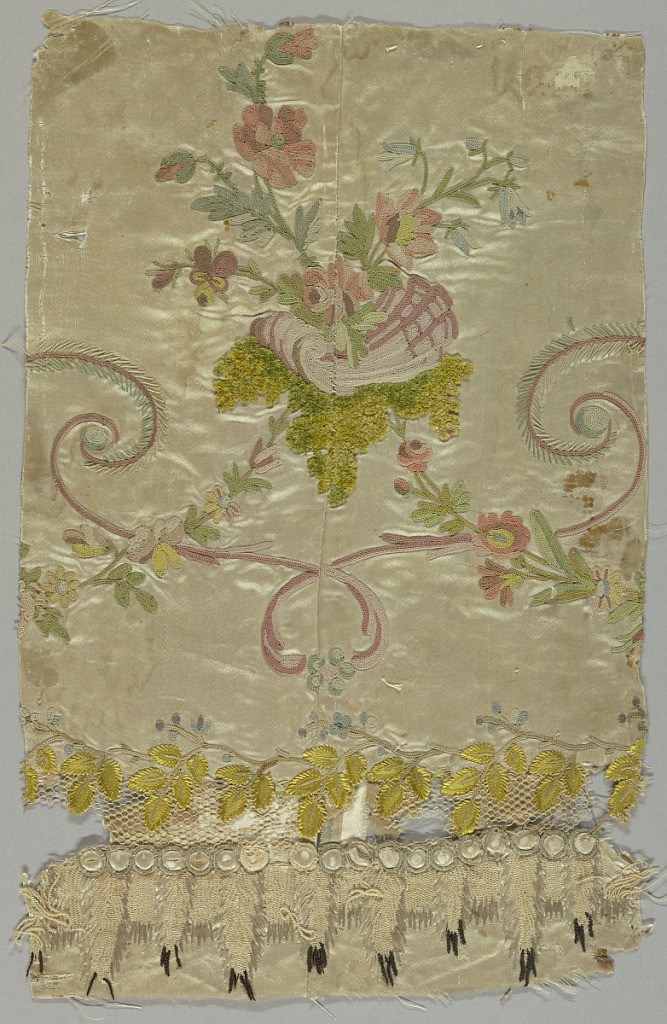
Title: Textile
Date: ca. 1780
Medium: silk Technique: embroidered in chain and satin stitch with appliqued needlemade net on satin weave
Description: White satin ornamented with embroidery in colored silks and chenille threads in a design of scrolling lines, flowers, and flowering vines. Handmade net is inserted near the bottom. Selvage has a green stripe.